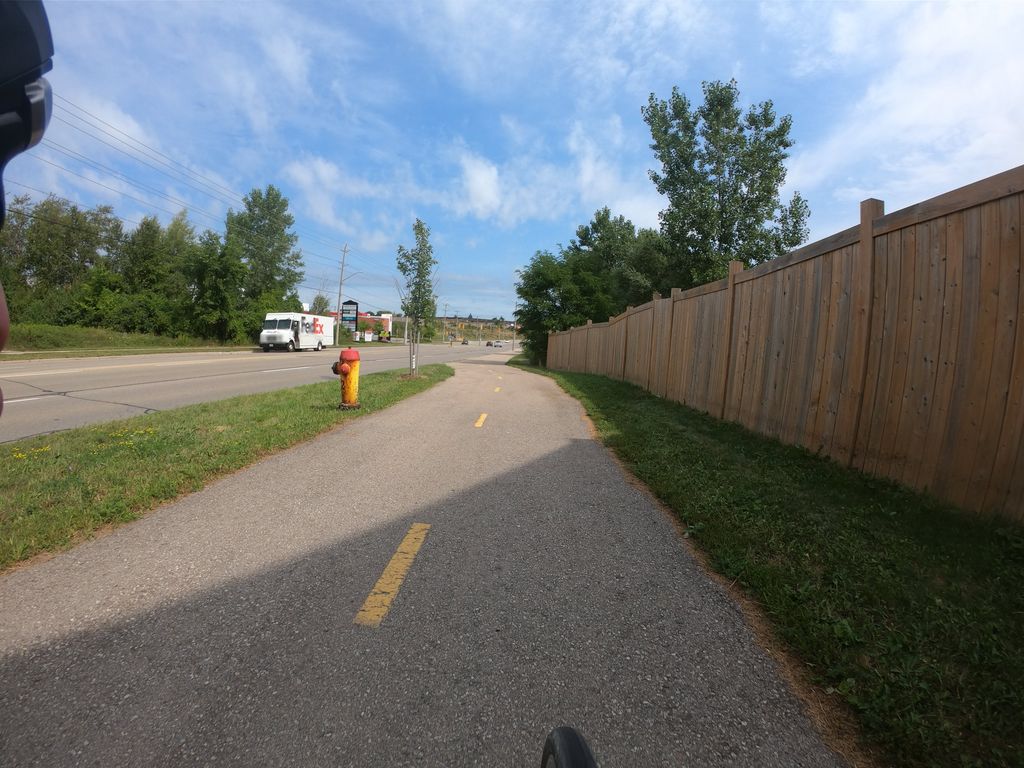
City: kitchener-waterloo